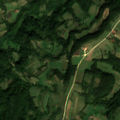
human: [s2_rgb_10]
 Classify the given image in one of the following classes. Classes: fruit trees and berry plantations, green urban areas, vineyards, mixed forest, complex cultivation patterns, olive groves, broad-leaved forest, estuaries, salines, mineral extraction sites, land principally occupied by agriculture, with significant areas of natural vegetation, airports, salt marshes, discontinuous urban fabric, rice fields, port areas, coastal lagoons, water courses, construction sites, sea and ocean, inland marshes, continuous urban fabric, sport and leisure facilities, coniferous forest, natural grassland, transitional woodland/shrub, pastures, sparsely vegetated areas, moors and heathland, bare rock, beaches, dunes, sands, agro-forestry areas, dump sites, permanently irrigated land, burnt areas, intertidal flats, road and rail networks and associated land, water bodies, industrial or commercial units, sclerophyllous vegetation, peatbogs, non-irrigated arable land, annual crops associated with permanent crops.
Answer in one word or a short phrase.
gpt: complex cultivation patterns, land principally occupied by agriculture, with significant areas of natural vegetation, broad-leaved forest